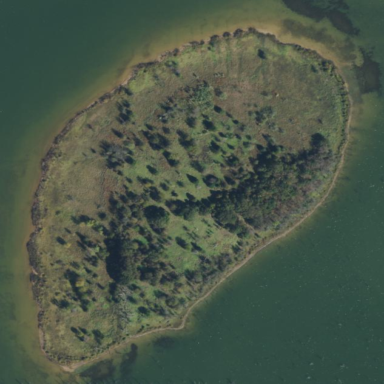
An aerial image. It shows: Islet.